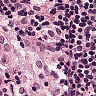
Metastatic tissue present: no